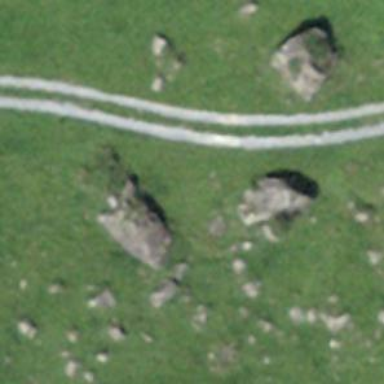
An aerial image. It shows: Track road with grade3 tracktype.